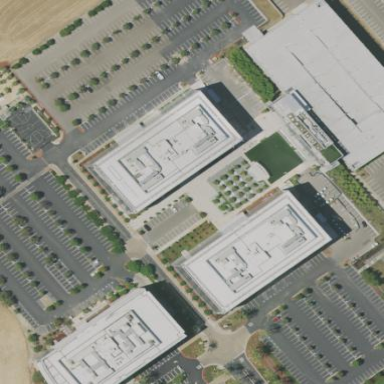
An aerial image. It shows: Office building.